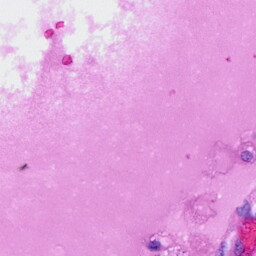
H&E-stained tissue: Ovarian